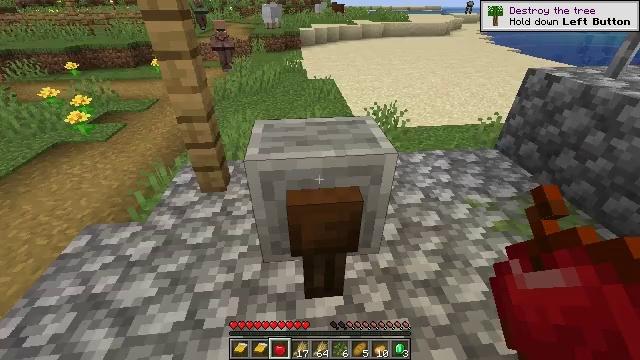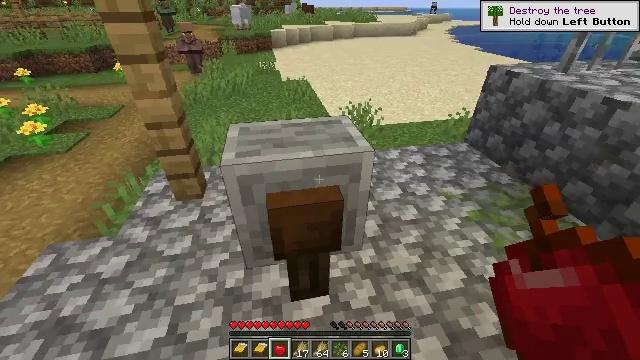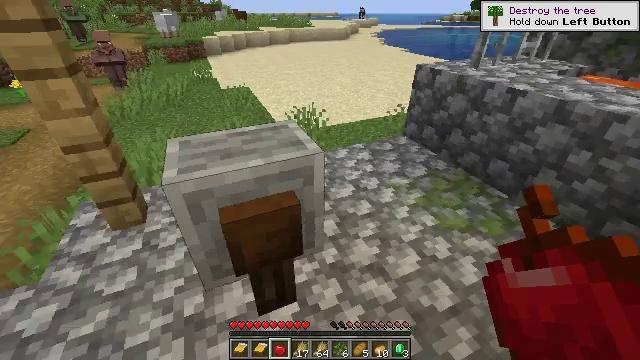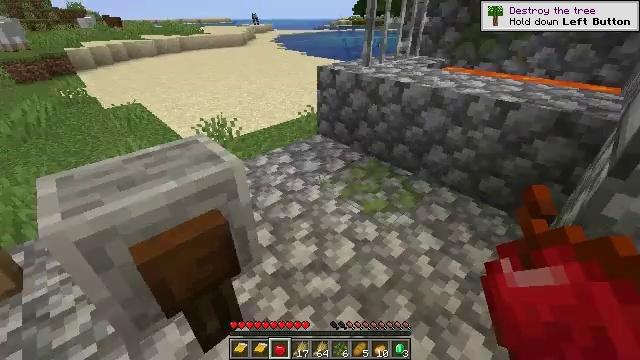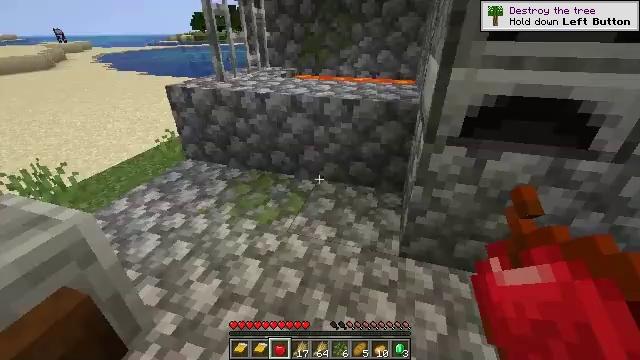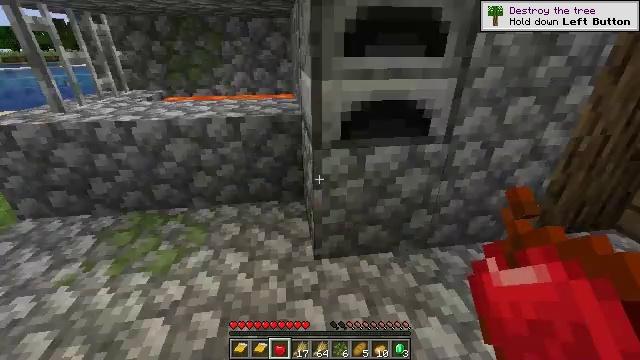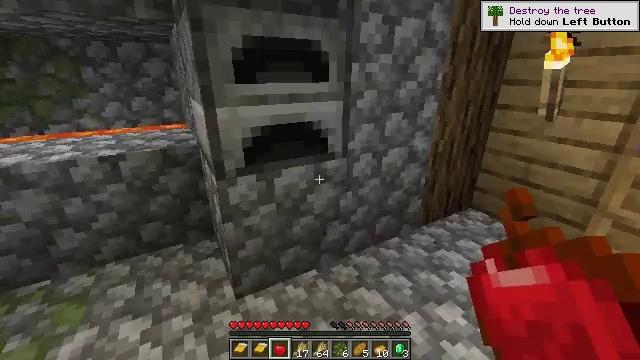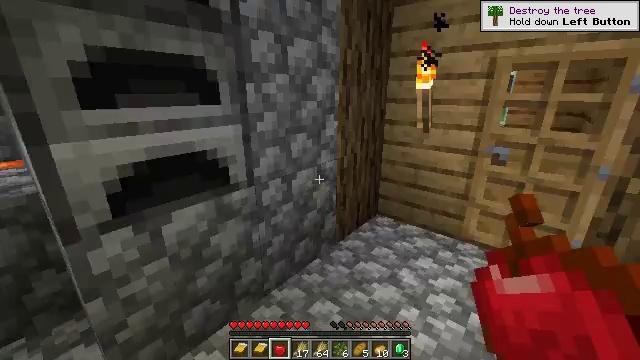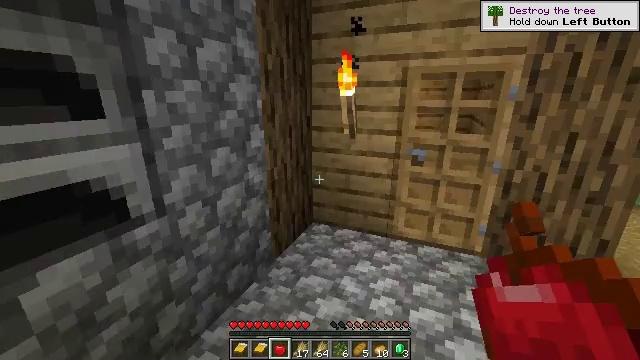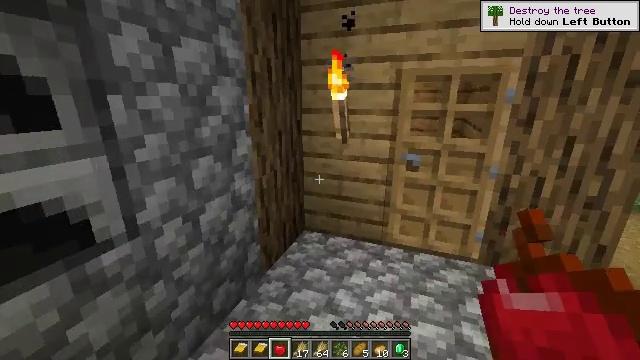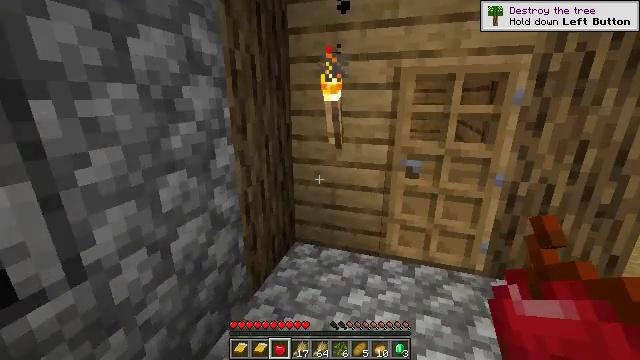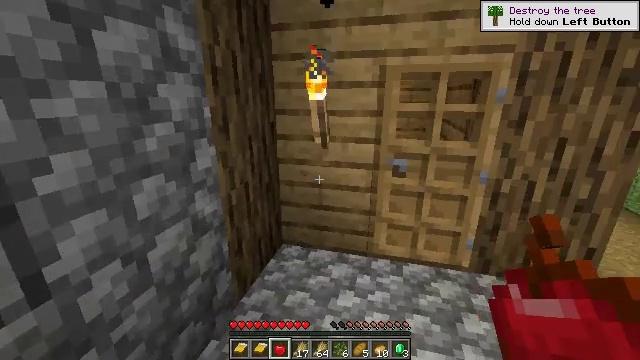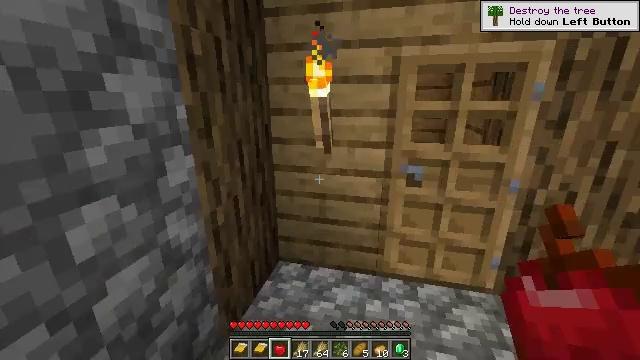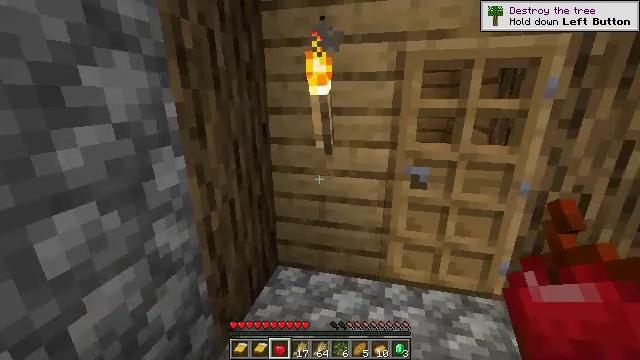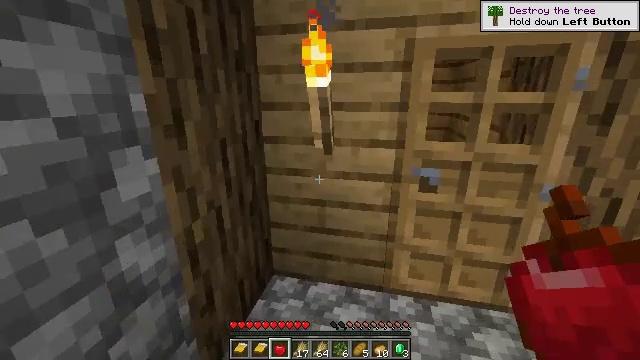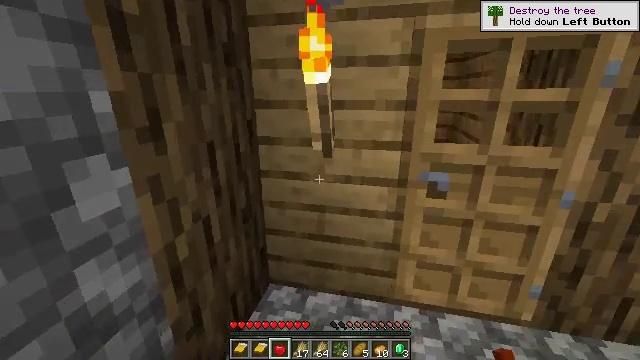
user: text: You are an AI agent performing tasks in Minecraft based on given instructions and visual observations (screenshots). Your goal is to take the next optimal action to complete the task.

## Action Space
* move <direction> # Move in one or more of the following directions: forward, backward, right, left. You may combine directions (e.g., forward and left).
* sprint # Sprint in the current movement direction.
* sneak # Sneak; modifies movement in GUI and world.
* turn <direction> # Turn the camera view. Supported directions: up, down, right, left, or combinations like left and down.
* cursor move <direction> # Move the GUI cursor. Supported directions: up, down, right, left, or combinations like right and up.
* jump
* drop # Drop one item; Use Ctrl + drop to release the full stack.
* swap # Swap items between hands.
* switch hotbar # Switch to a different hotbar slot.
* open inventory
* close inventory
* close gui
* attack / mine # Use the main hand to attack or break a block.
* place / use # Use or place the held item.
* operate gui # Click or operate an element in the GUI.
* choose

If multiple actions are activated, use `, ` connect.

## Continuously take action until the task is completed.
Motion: motion action
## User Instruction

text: craft item air
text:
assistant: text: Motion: turn right, close gui
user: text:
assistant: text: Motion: turn right
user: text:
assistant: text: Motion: turn right
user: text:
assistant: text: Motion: turn right and up
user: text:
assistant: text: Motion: turn right and up
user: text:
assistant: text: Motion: move forward, turn right and up
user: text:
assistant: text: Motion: move forward, turn right and up
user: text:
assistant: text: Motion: move forward, turn right and up
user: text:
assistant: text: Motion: move forward, turn right
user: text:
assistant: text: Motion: move forward, turn right
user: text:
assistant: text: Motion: move forward, turn right
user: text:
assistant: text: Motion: move forward
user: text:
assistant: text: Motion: move forward
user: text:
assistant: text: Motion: move forward
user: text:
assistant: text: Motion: move forward, use / place
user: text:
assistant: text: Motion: move forward, use / place
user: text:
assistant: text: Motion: move forward, use / place
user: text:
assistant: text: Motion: move forward, turn right, use / place
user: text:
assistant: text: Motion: move forward and move right, turn right
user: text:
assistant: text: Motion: move forward and move right, turn right
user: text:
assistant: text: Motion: move forward and move right, turn right
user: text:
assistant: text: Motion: move right
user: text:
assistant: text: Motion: move right, use / place
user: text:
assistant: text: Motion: use / place
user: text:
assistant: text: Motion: no_op
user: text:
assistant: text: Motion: no_op
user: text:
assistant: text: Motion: no_op
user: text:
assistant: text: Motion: no_op
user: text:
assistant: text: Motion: no_op
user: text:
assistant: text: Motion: turn left